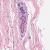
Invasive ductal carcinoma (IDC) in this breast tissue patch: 0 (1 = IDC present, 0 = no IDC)